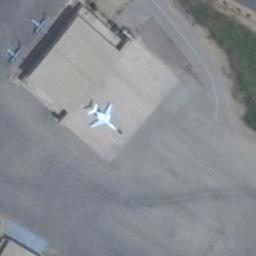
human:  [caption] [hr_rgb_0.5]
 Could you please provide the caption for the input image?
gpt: Two big planes and a small plane parked on either side of a building .

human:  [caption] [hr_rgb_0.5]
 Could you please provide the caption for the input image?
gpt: A white plane was parked on a rectangular light gray ground .

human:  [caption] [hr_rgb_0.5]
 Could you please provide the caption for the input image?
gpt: An airplane is parked on the runway by the grass .

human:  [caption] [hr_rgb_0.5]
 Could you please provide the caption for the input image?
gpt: There are three planes of different colors and sizes on a clearing .

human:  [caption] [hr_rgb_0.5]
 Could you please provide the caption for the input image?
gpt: Three planes are in the clearing next to the grass .